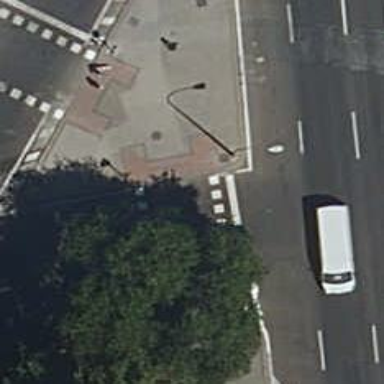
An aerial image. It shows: Road crossing with traffic signals.